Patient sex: M
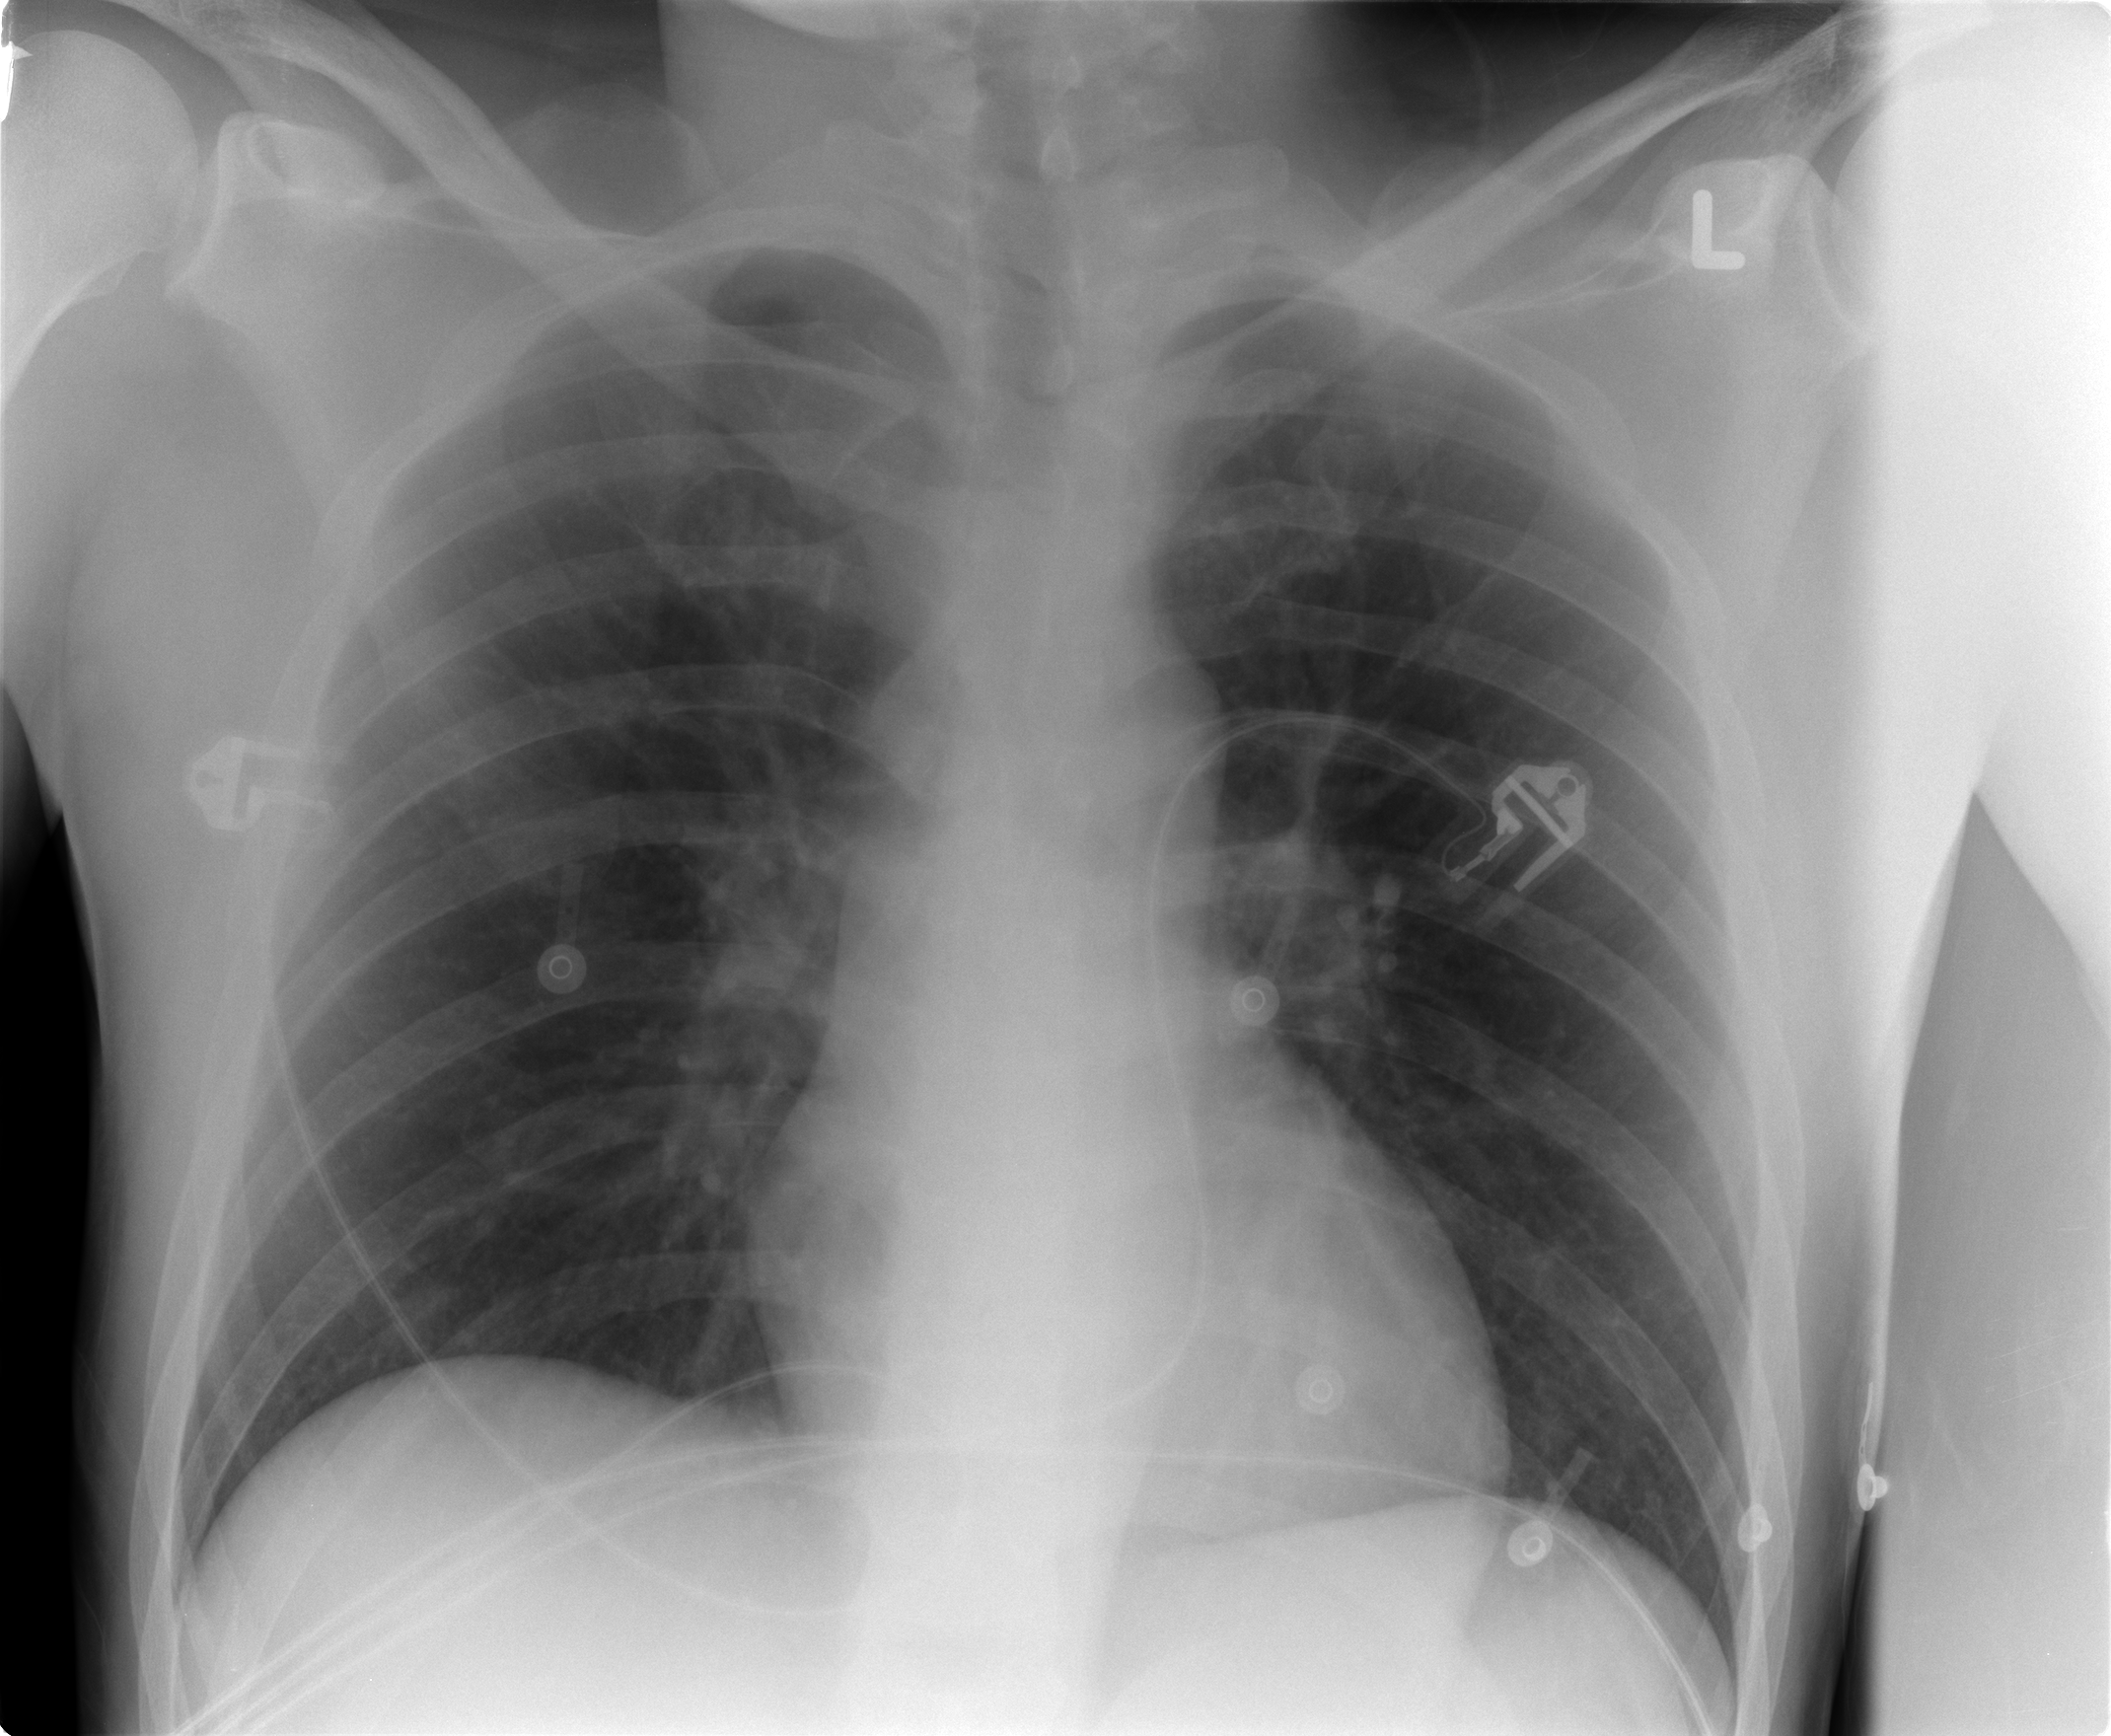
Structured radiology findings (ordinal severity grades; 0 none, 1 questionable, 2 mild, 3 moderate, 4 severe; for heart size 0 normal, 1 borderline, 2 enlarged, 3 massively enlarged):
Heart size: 0
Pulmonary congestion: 1
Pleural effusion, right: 0
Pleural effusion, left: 0
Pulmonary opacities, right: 0
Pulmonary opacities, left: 0
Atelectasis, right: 0
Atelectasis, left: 0